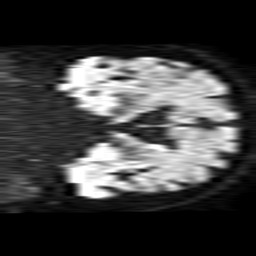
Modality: TRACE
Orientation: coronal
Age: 81
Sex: male
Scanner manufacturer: philips
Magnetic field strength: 1.5 T
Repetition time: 3.775 s
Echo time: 0.09565 s